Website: lowes
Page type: customer-info-address
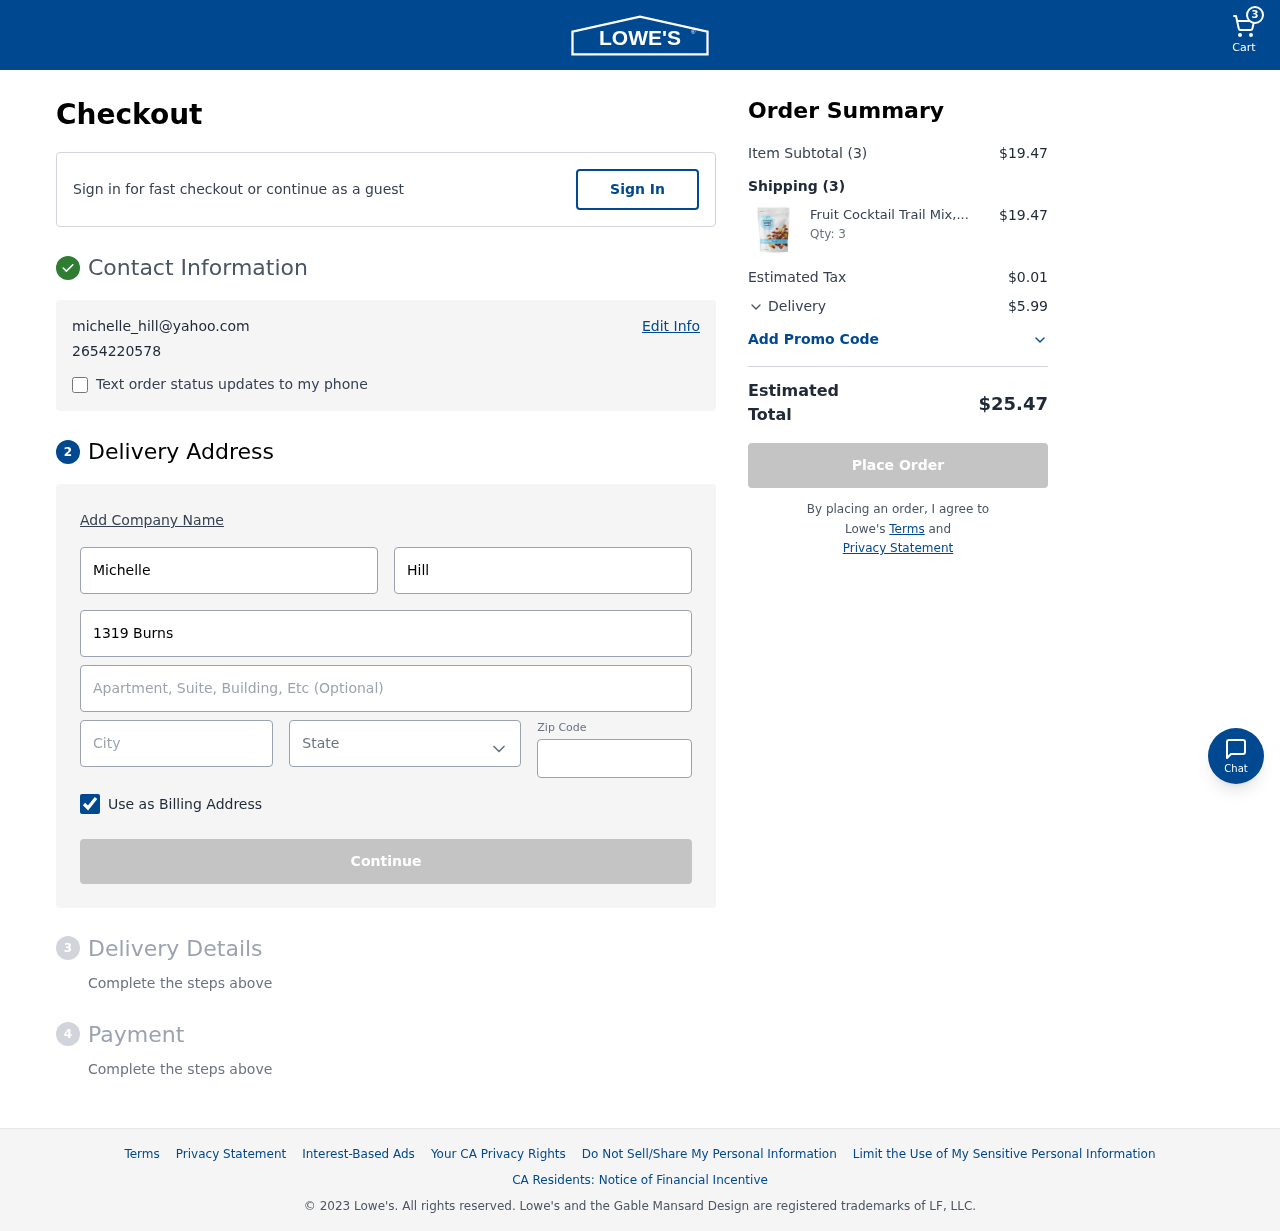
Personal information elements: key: PII_CITY
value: Parkchester
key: PII_EMAIL
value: michelle_hill@yahoo.com
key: PII_FIRSTNAME
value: Michelle
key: PII_LASTNAME
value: Hill
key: PII_PHONE
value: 2654220578
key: PII_POSTCODE
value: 44901
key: PII_STATE
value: South Carolina
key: PII_STREET
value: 1319 Burns Spurs
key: PII_STREET2
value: Suite 995
Product elements: key: PRODUCT1_NAME
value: Fruit Cocktail Trail Mix, 12oz
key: PRODUCT1_QUANTITY
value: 3
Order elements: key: ORDER_NUM_ITEMS
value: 3
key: ORDER_SUBTOTAL
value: $19.47
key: ORDER_NUM_ITEMS2
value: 3
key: ORDER_SUBTOTAL2
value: $19.47
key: ORDER_TAX
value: $0.01
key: ORDER_SHIPPING_COST
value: $5.99
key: ORDER_TOTAL
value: $25.47